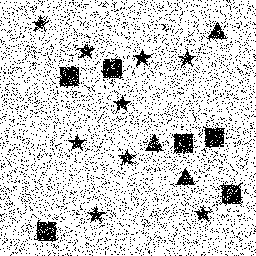
Squares: 6
Triangles: 3
Stars: 9
Total shapes: 18